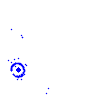
Particle: electron